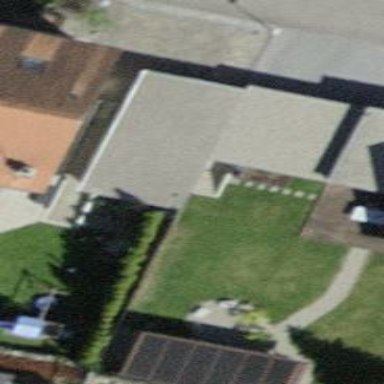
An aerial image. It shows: Garage.